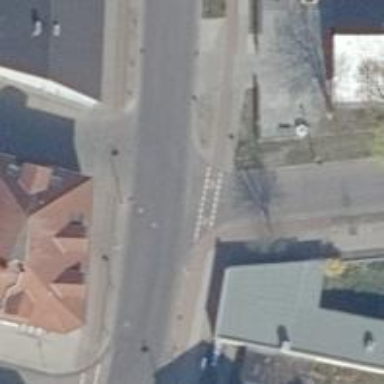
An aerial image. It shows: Residential road with asphalt surface. There are sidewalks on both sides and cycle track.